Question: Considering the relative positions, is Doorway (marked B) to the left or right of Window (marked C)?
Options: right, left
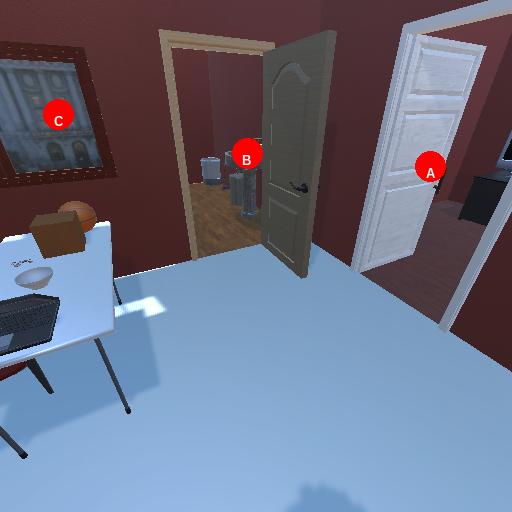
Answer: right